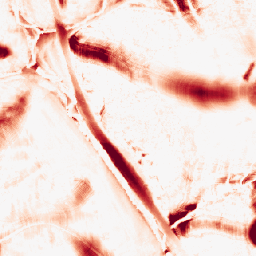
Category: morphological
Decomposition family: morphological_ellipse
Decomposition parameters: operation: opening
width: 50
height: 50
Upsampling method: area
Upsampling parameters: scale: 4
Upsampling scale: 4